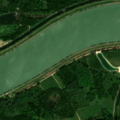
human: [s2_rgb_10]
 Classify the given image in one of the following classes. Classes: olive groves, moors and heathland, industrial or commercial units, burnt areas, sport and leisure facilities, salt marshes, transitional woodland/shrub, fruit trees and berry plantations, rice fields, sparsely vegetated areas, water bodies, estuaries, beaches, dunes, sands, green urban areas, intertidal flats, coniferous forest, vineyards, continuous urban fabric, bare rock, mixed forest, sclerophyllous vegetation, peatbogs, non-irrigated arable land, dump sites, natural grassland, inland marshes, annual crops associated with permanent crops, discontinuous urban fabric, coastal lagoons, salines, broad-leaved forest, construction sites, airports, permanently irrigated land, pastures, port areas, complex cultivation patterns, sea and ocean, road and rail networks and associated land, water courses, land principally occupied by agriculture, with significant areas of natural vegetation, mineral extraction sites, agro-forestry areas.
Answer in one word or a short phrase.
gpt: broad-leaved forest, water courses